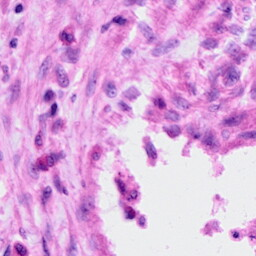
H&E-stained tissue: Cervix